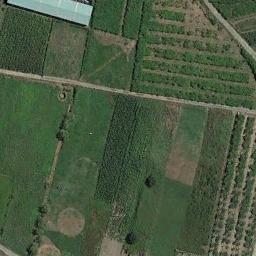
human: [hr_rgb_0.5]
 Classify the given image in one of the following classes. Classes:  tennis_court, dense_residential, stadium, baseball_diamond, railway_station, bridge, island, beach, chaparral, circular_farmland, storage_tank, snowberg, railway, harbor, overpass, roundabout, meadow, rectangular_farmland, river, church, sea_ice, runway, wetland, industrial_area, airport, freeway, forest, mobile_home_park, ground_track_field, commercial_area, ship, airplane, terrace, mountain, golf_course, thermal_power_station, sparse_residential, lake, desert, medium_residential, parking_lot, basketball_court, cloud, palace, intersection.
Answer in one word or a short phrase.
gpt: rectangular_farmland